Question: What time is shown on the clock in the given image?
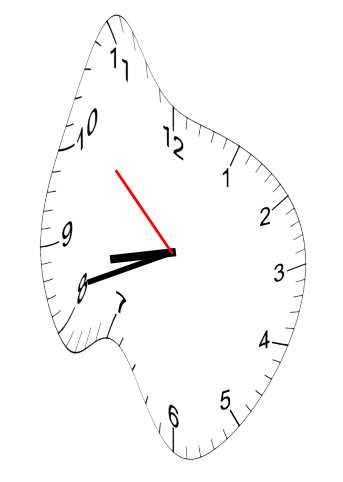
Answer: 08:41:52